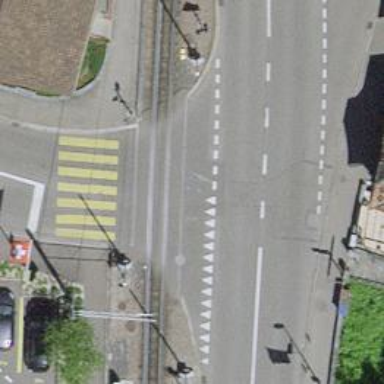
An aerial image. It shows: Level crossing with full barriers and lights.